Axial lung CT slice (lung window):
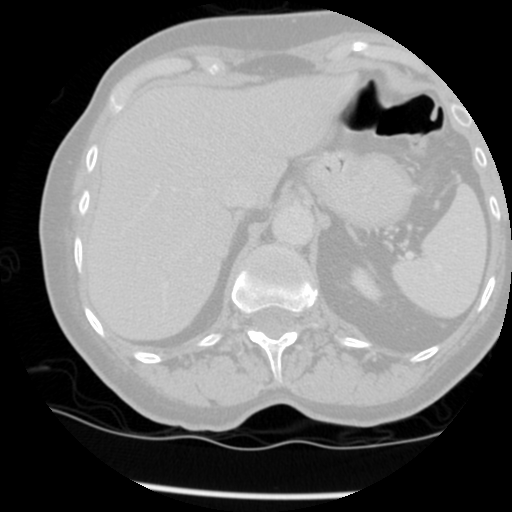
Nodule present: no